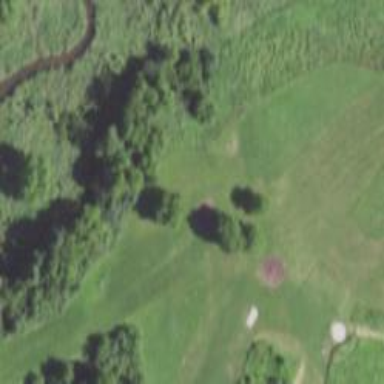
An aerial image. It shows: Disc golf basket.